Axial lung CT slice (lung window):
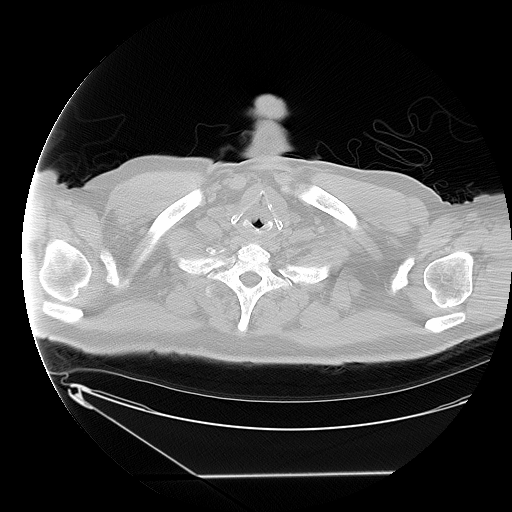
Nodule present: no